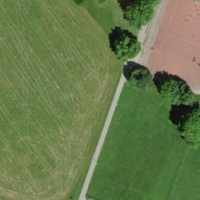
EUNIS habitat code: 55
Species observed at this site:
Ciconia ciconia